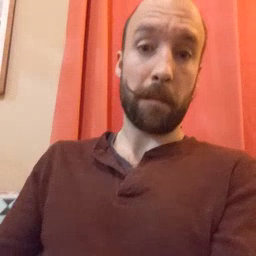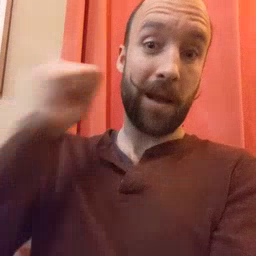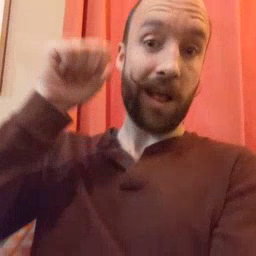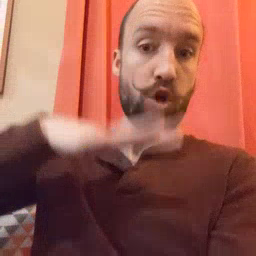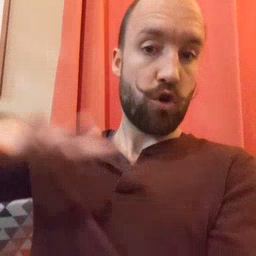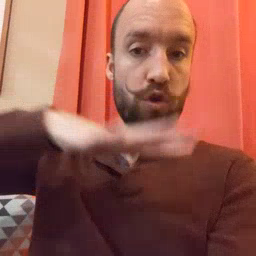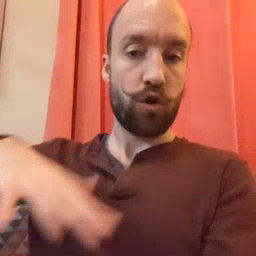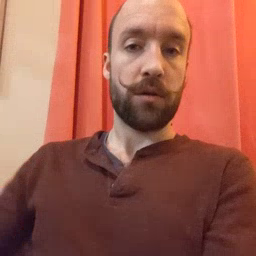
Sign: backyard